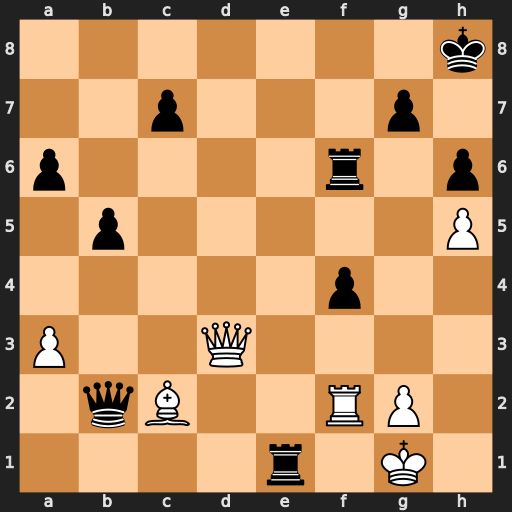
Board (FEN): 7k/2p3p1/p4r1p/1p5P/5p2/P2Q4/1qB2RP1/4r1K1
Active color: w
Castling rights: -
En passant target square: -
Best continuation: Kh2 g6 Qd8+ Kg7 Qxc7+